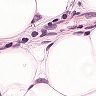
Metastatic tissue present: yes